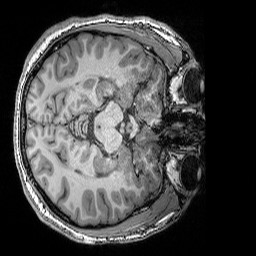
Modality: T1w
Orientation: axial
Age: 27
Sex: male
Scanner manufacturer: siemens
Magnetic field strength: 3 T
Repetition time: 2.25 s
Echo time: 0.00418 s